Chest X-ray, AP view. Patient: 48 years old, sex M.
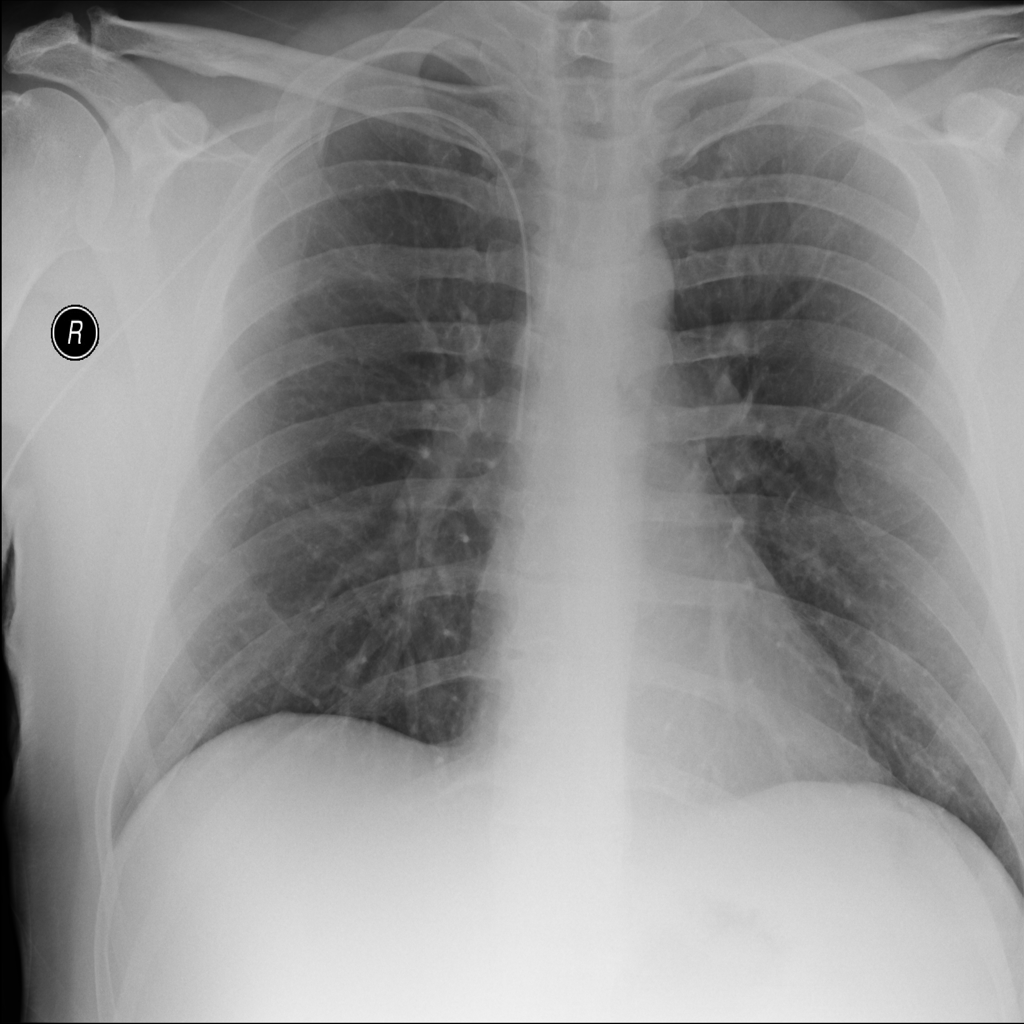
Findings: No Finding